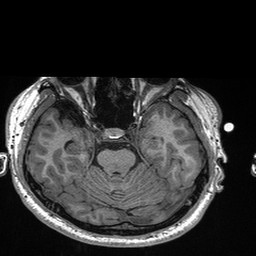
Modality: T1w
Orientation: coronal
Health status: healthy
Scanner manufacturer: siemens
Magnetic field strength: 3 T
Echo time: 0.00298 s